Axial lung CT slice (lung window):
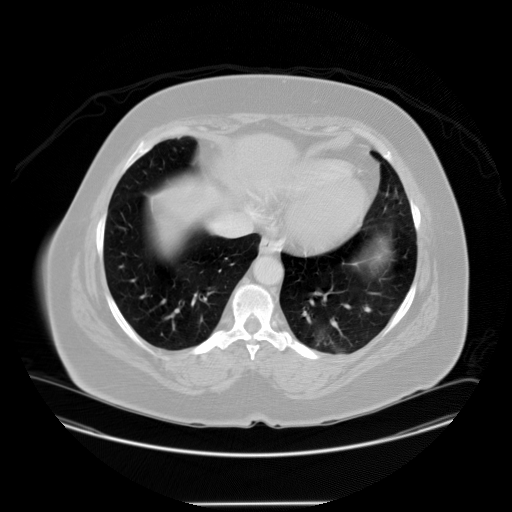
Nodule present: no